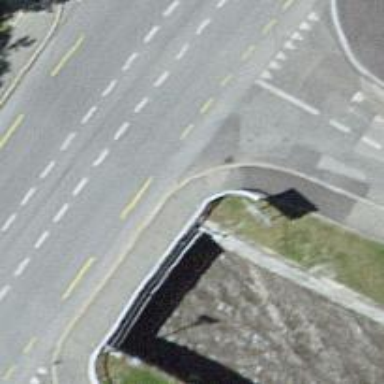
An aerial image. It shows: Sidewalk along the footway.